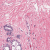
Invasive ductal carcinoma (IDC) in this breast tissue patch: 0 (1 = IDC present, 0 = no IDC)